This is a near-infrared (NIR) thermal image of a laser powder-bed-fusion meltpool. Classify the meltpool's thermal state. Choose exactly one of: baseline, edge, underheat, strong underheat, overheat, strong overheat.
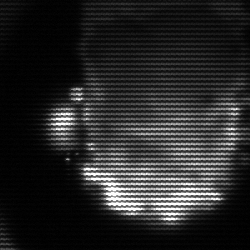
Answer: baseline